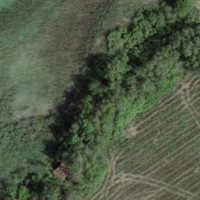
EUNIS habitat code: 16
Species observed at this site:
Enallagma cyathigerum